Field crop: maize
Growth stage: 2
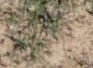
Species: salsola